【题型】填空题　【知识点】解析几何　【难度】easy
已知圆$C_1:(x-1)^2+(y-1)^2=1$，圆$C_2:(x-4)^2+(y-5)^2=9$，点$M,N$分别是圆$C_1$、圆$C_2$上的动点，点$P$为$y=-x$上的动点，则$|PM|+|PN|$的最小值是\underline{\qquad}。

\vspace{1em}
【解答】
【答案】$\boldsymbol{\sqrt{61}-4}$

\vspace{1em}

【分析】作出示意图，$r_1,r_2$分别为$C_1,C_2$的半径，由圆的性质可得$(|PM|+|PN|)_{\min}=(|PC_1|+|PC_2|)_{\min}-r_1-r_2$，求得圆$C_1$关于直线$y=-x$的对称圆的方程为$G:(x+1)^2+(y+1)^2=1$，数形结合可求$(|PM|+|PN|)_{\min}$。

\vspace{1em}

【详解】作出示意图如图所示：

由$C_1:(x-1)^2+(y-1)^2=1$，可得圆心$C_1:(1,1)$，半径$r_1=1$，

由$C_2:(x-4)^2+(y-5)^2=9$，可得圆心$C_2:(4,5)$，半径$r_2=3$，

由题意可得$(|PM|+|PN|)_{\min}=(|PC_1|+|PC_2|)_{\min}-r_1-r_2$，

易得圆$C_1$关于直线$y=-x$的对称圆的方程为$G:(x+1)^2+(y+1)^2=1$，

\[
|PC_1|+|PC_2|=|PG|+|PC_2|\ge|GC_2|=\sqrt{(4+1)^2+(5+1)^2}=\sqrt{61},
\]

当且仅当$G,P,C_2$三点共线时等号成立，

所以$(|PM|+|PN|)_{\min}=\sqrt{61}-4$。

\vspace{1em}

故答案为：$\sqrt{61}-4$。
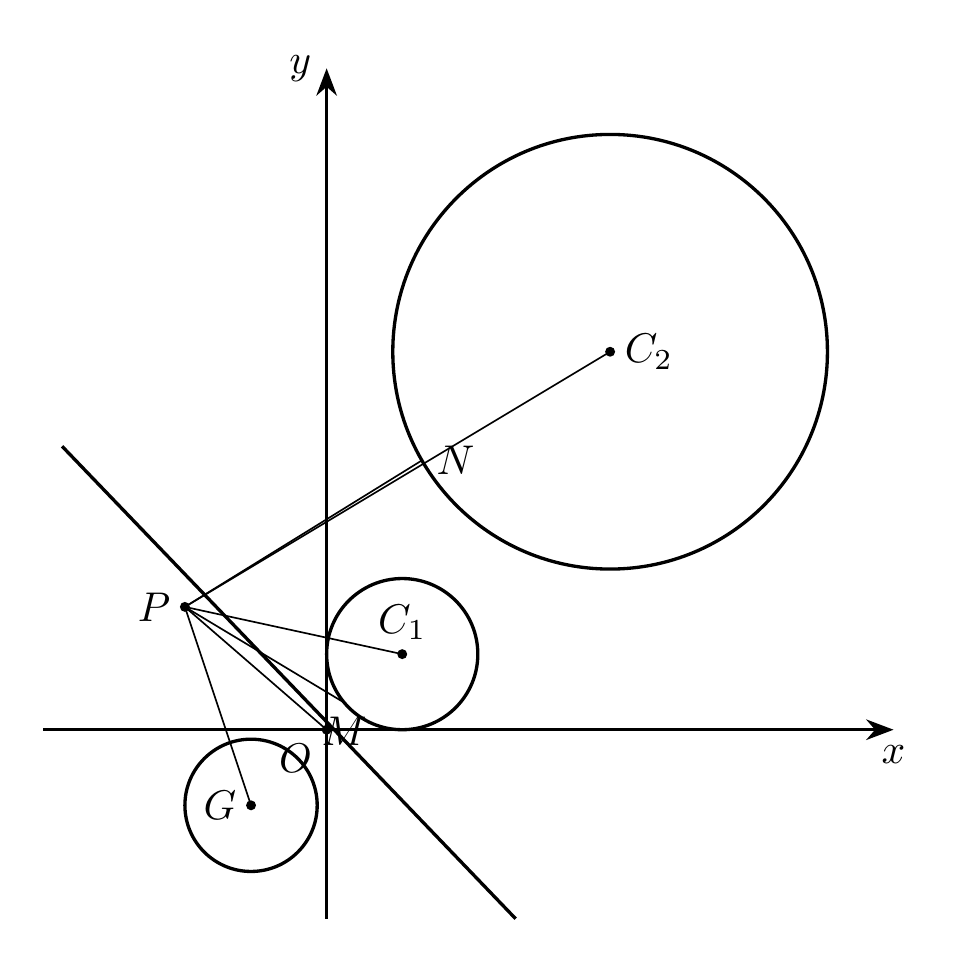